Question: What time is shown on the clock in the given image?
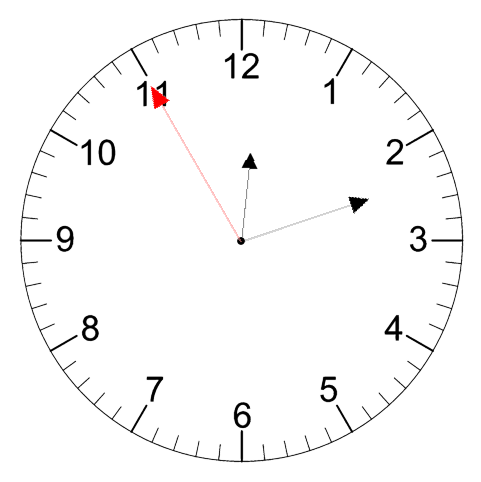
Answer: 12:11:55